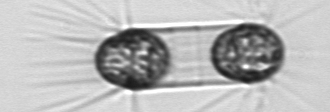
Label: Corethron_hystrix